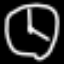
Label: clock